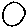
Label: circle